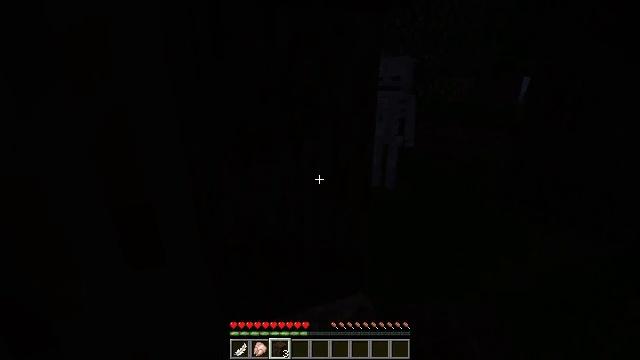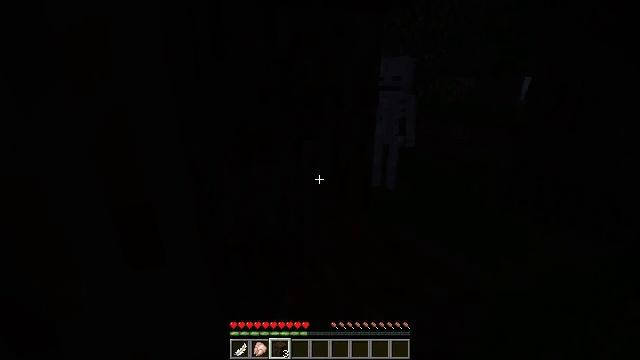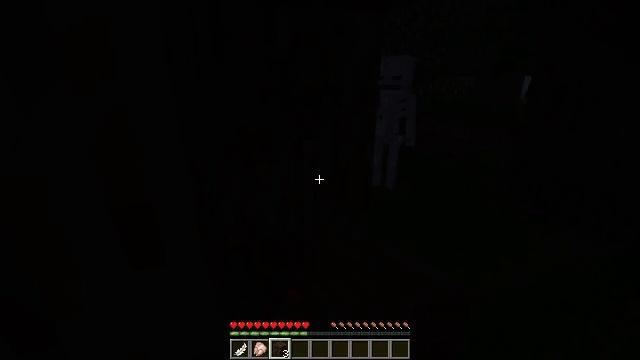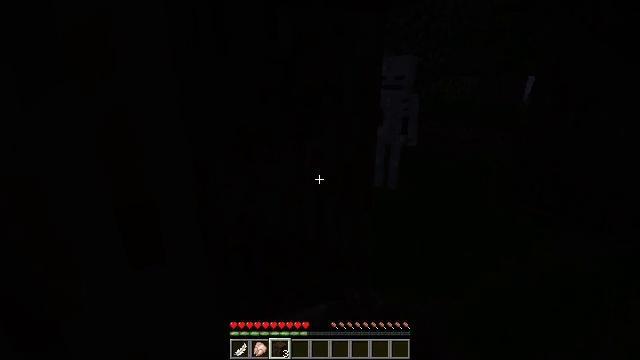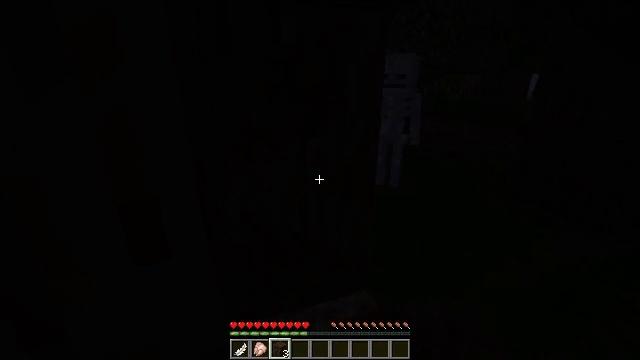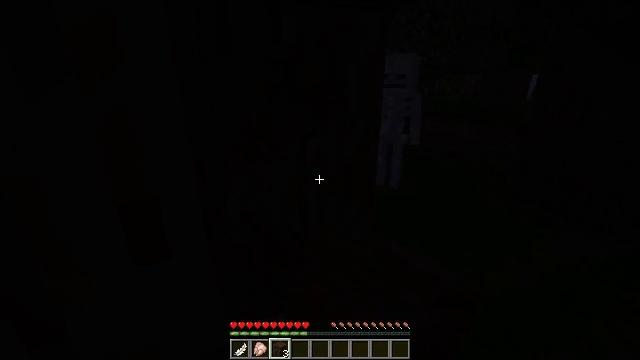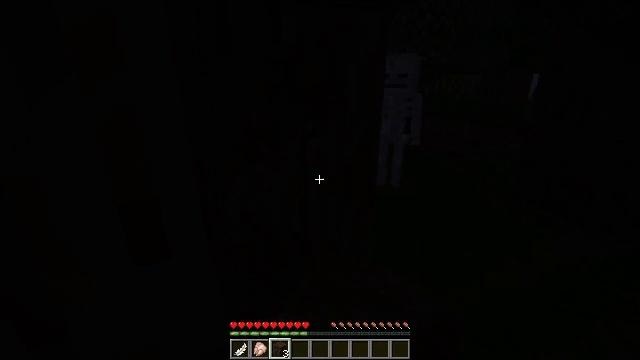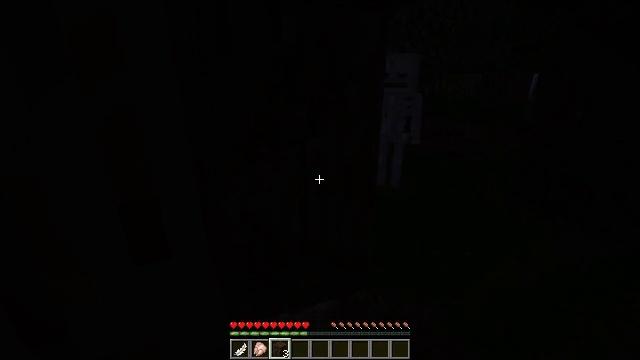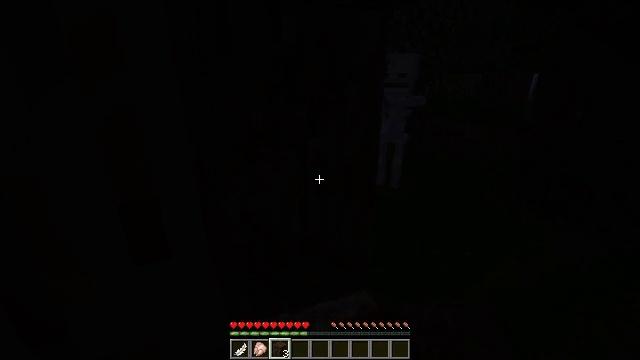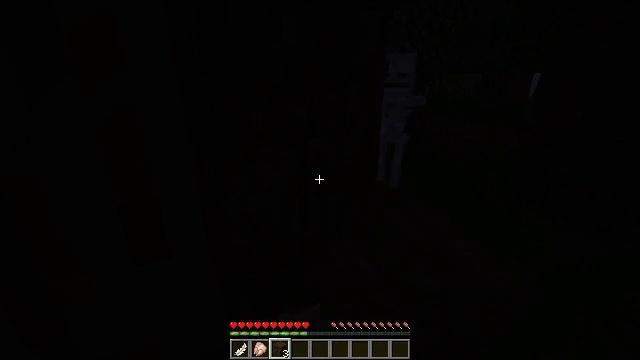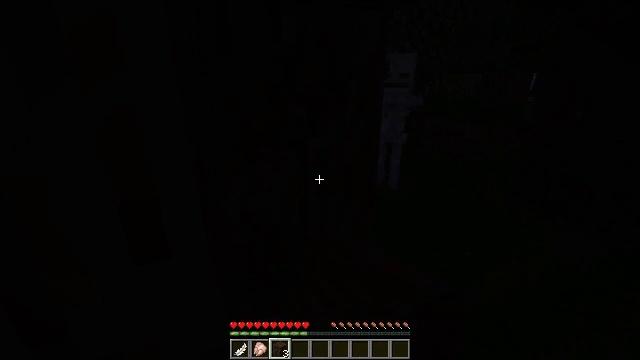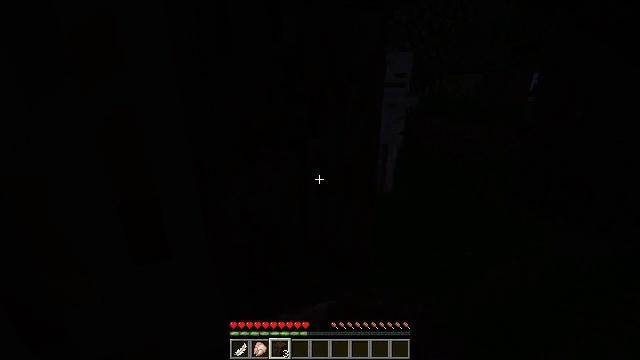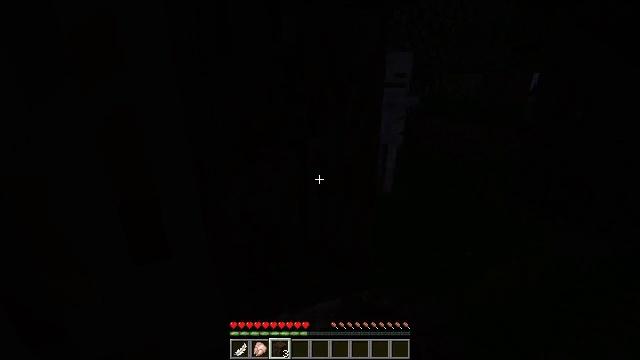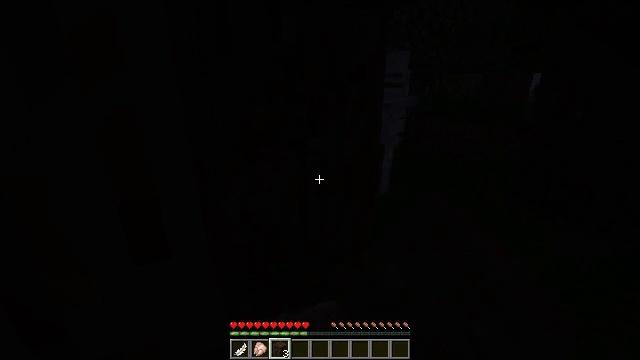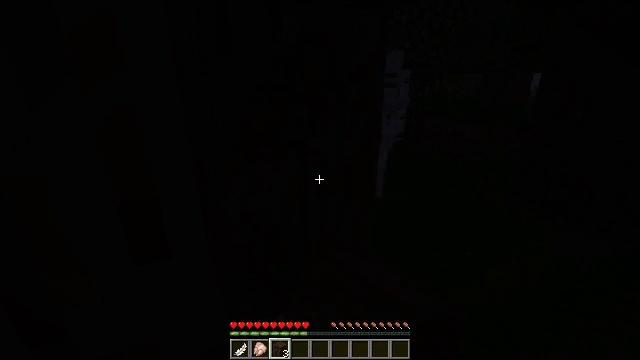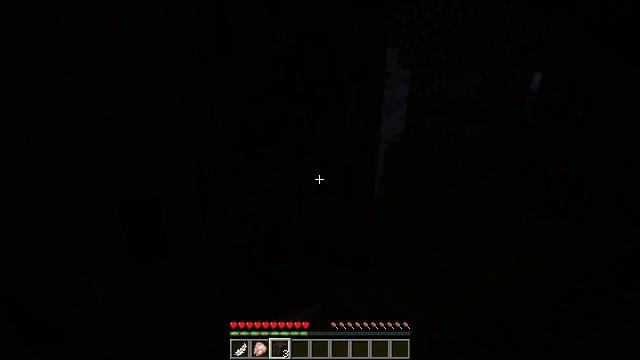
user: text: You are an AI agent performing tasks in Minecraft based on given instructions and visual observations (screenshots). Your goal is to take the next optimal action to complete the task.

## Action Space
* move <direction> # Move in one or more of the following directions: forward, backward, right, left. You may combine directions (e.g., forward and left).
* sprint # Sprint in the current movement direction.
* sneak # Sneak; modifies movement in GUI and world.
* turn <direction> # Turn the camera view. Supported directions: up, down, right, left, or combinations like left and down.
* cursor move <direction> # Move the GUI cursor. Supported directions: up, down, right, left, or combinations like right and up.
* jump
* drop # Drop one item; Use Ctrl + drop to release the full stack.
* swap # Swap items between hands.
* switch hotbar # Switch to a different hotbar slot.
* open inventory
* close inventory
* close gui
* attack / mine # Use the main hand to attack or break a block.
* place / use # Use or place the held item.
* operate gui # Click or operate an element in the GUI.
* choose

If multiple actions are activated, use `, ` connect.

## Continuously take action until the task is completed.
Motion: motion action
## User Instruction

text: Dig out the mushroom stem.
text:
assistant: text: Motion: attack / mine
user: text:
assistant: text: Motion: attack / mine
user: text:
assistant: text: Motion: attack / mine
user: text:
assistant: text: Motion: attack / mine
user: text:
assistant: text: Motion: attack / mine
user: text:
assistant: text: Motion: attack / mine
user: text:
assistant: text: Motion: attack / mine
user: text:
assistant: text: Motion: attack / mine
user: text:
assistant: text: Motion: attack / mine
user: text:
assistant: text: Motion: attack / mine
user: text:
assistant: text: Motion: attack / mine
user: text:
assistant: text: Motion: attack / mine
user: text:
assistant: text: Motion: attack / mine
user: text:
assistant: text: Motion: attack / mine
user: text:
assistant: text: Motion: attack / mine
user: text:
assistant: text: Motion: attack / mine
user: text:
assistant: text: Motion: attack / mine
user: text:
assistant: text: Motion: attack / mine
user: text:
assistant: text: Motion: attack / mine
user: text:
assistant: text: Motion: attack / mine
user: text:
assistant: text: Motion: attack / mine
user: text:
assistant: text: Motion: attack / mine
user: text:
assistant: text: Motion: attack / mine
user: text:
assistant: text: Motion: attack / mine
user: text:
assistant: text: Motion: attack / mine
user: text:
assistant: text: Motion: attack / mine
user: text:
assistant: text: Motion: attack / mine
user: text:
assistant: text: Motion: attack / mine
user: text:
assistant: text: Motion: attack / mine
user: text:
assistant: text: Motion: attack / mine